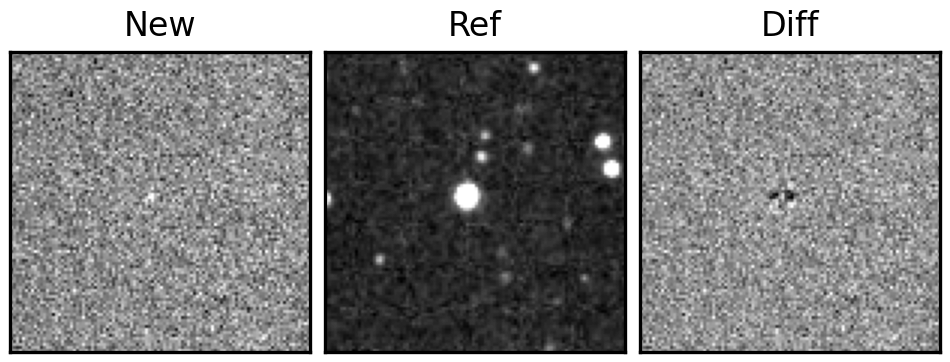
Label: bogus